Interaction volume radius: 5 \u00c5
Interaction volume height: 20 \u00c5
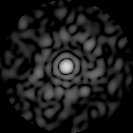
Disorder parameter: 0.8219